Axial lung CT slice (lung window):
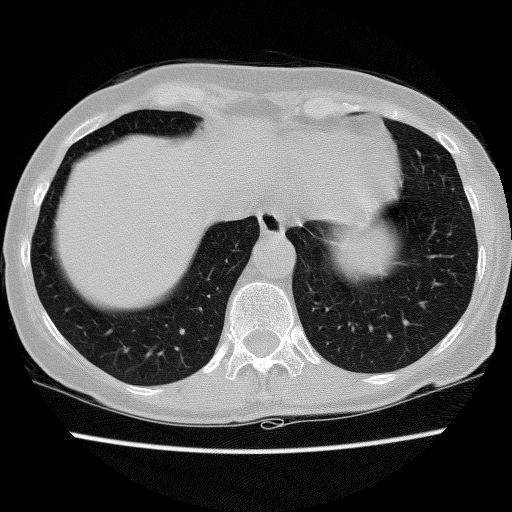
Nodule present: no